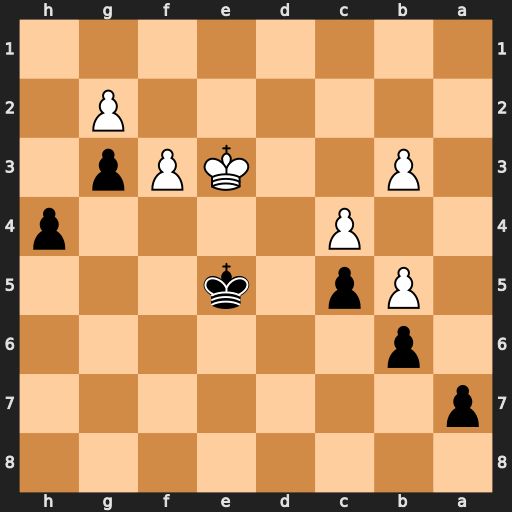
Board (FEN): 8/p7/1p6/1Pp1k3/2P4p/1P2KPp1/6P1/8
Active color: b
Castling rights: -
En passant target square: -
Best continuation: Kf5 Ke2 Kf4 Ke1 Ke3 Kf1 Kd3